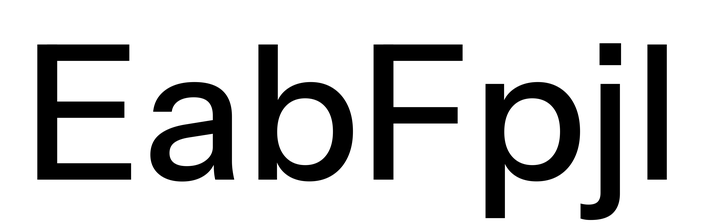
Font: InstrumentSans_Medium